Current action and preconditions to check: trajectory_clear

Your task: For each precondition in the list above, predict whether it will hold at this action.

Consider the current scene as observed from the mobile robot's camera, and analyze the predicted future states of all dynamic agents (e.g., people, animals, vehicles, or any moving entities) within the NEXT SECOND.

IMPORTANT: Only answer "very likely" if you are absolutely certain—based on strong, clear evidence—that a dynamic agent will violate the precondition in the predicted future state. Do NOT answer "very likely" for unlikely, ambiguous, or low-probability risks.

Ask yourself for each precondition: Is there a high probability, with clear and convincing evidence, that the predicted future states of any dynamic agent will interfere with the predicted future state of the currently executing action within the NEXT SECOND, causing that precondition to fail?

Assess the risk level based on these predictions. Use "likely" or "very likely" if motions create a clear risk of interference.

Use "neutral" or "improbable" if agents are nearby but their predicted paths are clearly diverging or non-conflicting.

Failure Risk Categories: "very improbable", "improbable", "neutral", "likely", "very likely"

Answer Format: Output ONLY the probability_of_failure value from these categories: "very improbable", "improbable", "neutral", "likely", "very likely"

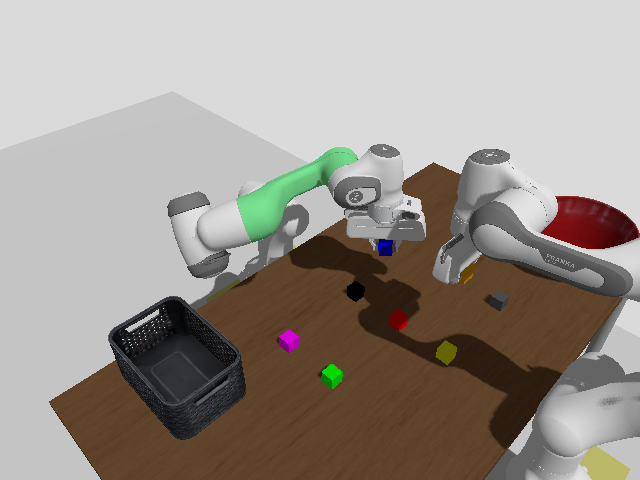

Answer: improbable